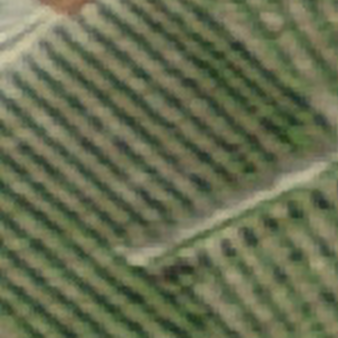
Label: other